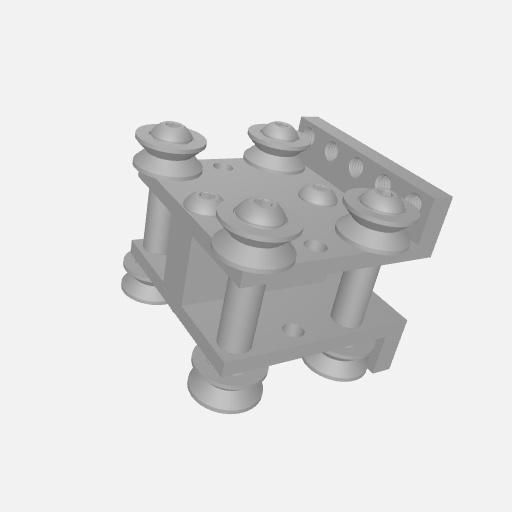
Part: VGuideLeadScrewDollyKit